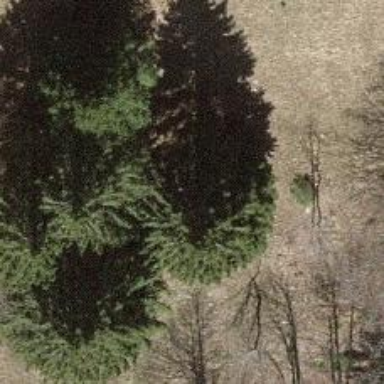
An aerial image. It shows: Single tag "natural: tree."